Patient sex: M
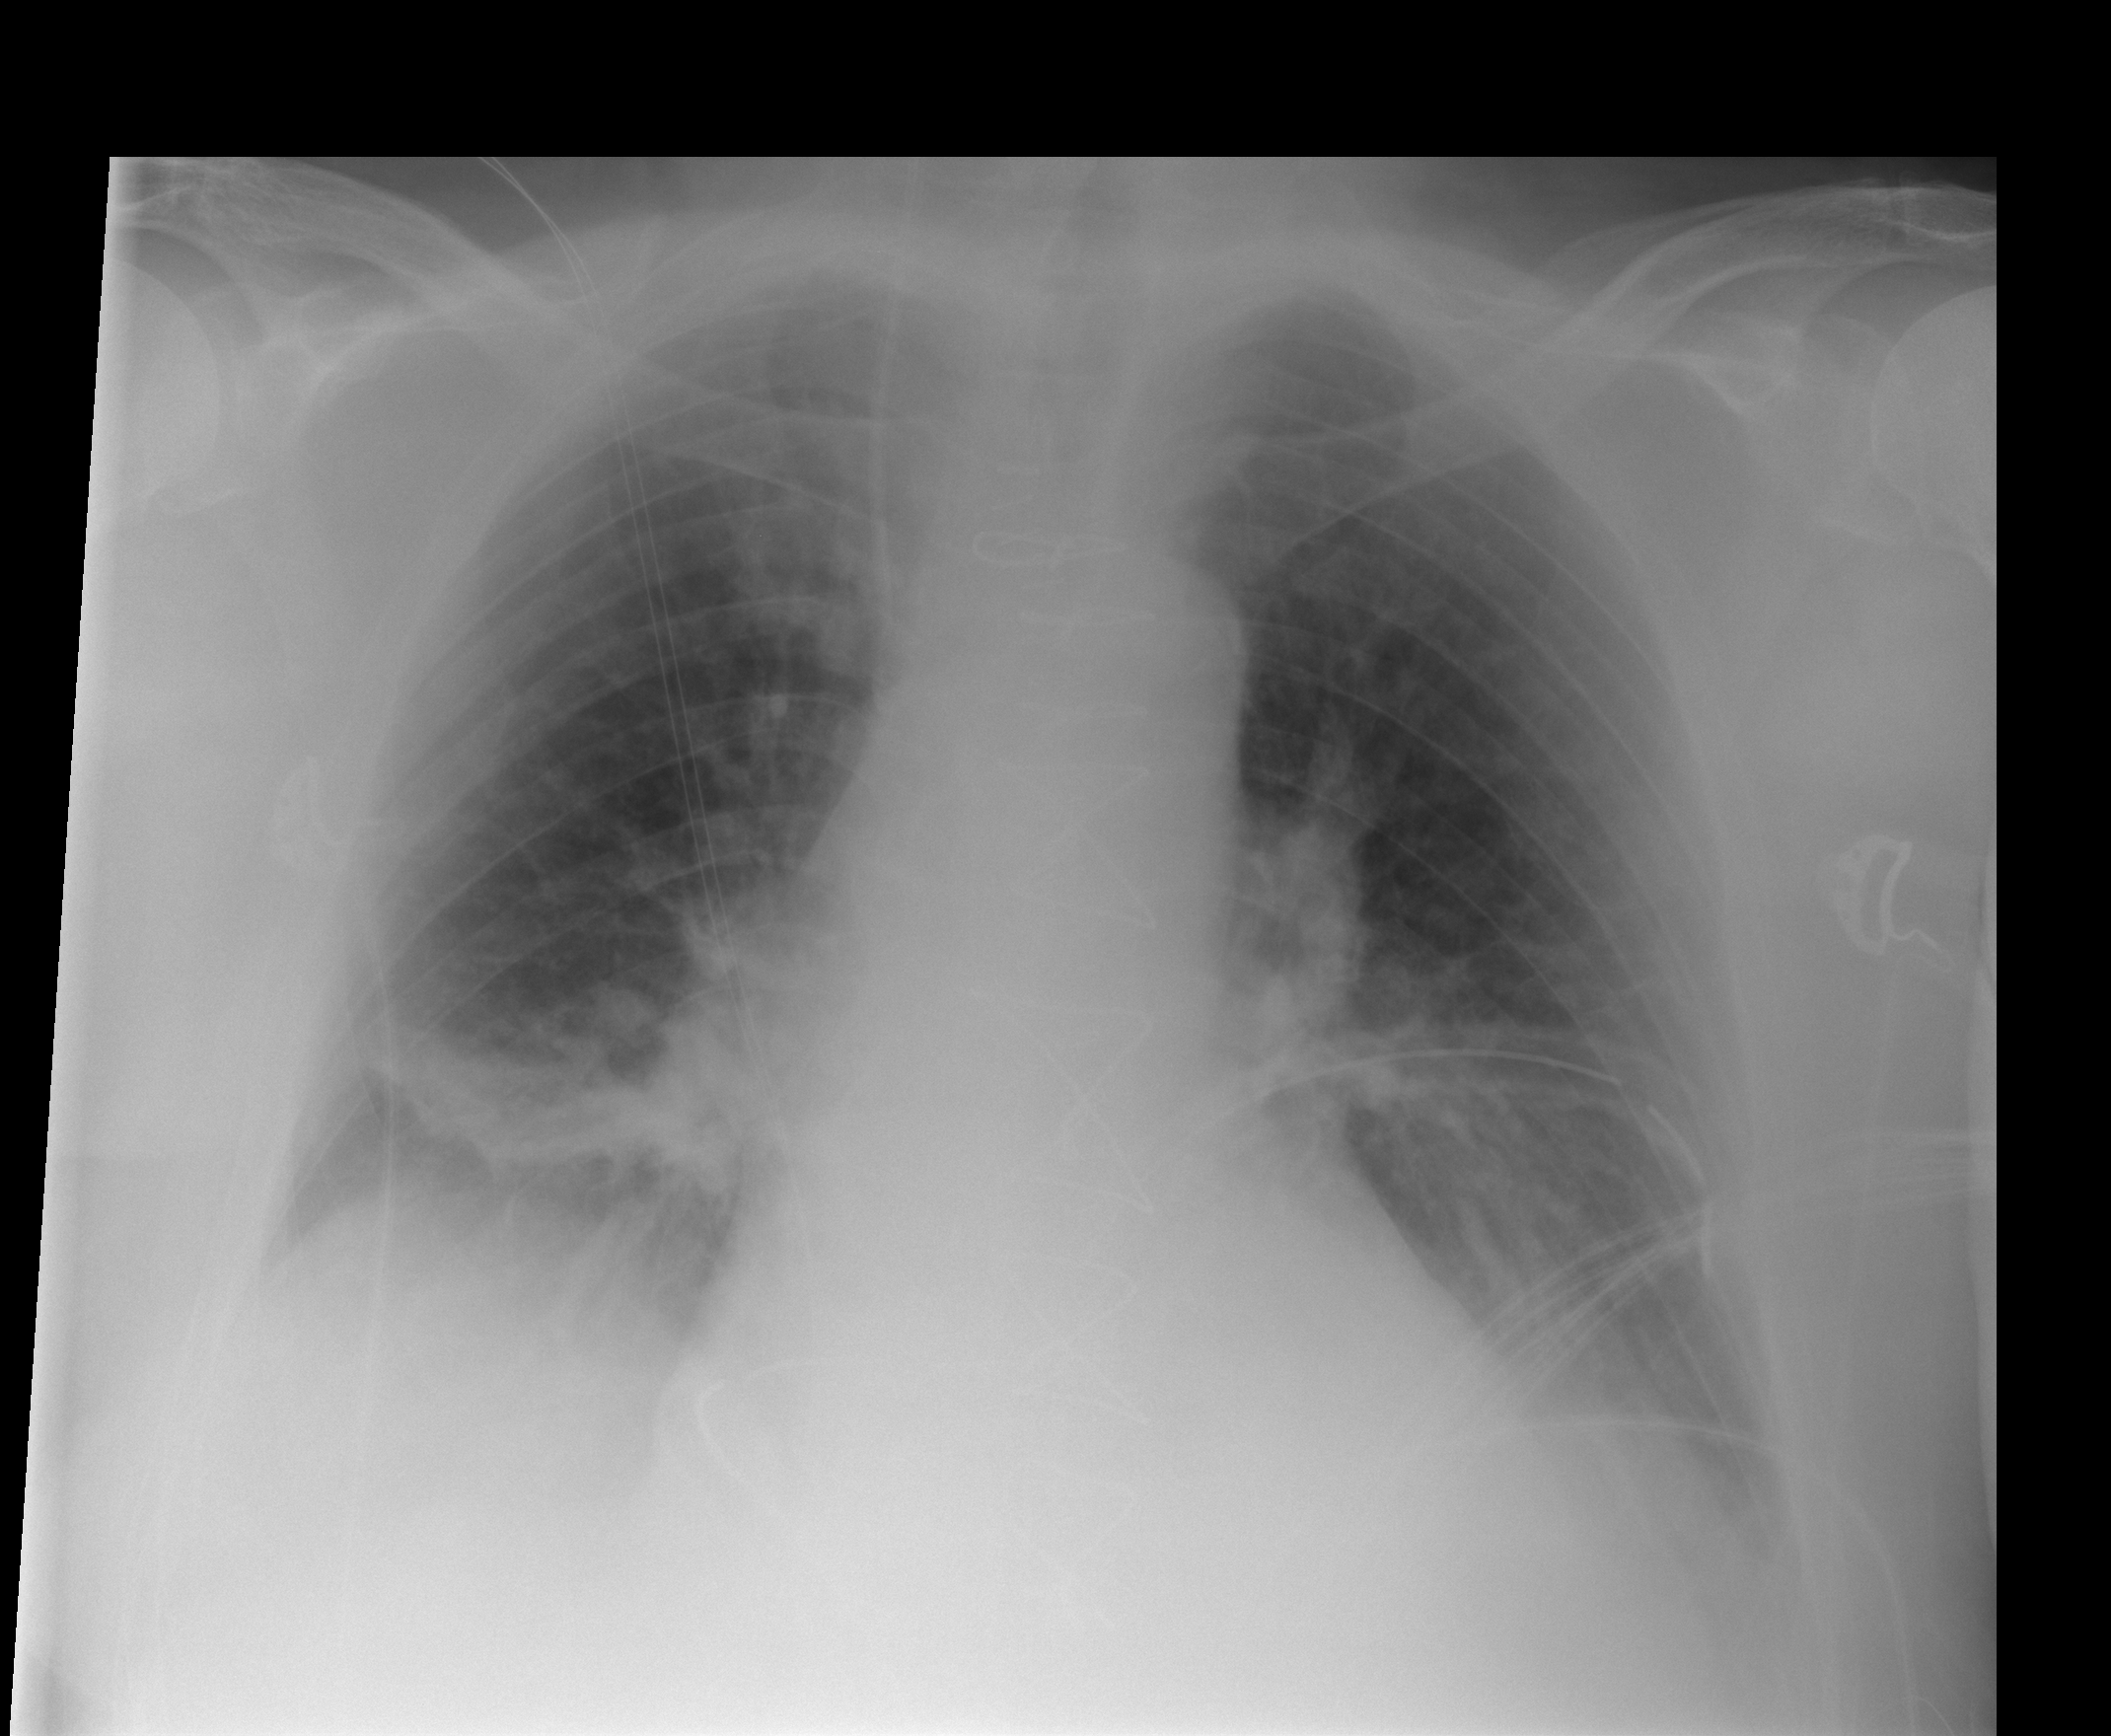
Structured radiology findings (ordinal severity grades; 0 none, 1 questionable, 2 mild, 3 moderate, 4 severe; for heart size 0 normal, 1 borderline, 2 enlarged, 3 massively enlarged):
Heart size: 1
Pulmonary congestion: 2
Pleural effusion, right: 0
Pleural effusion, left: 2
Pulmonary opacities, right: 1
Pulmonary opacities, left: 0
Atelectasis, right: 3
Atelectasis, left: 2